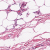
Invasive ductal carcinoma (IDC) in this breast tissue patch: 0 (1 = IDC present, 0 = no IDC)